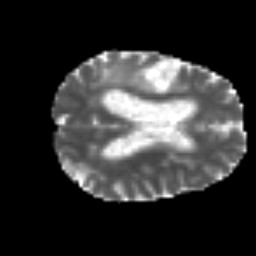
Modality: MD
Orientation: axial
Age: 69
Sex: male
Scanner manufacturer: siemens
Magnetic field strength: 3 T
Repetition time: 3.2 s
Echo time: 0.081 s